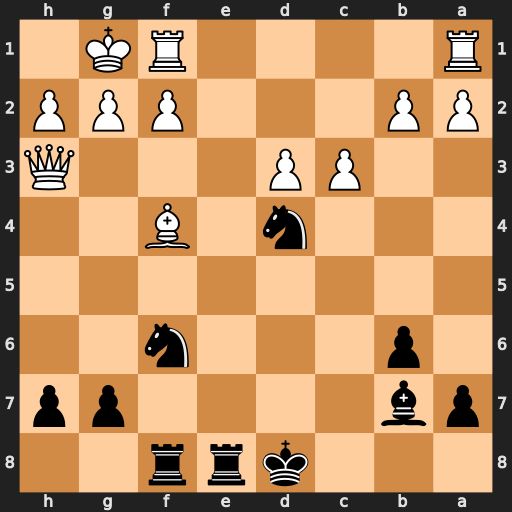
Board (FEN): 3krr2/pb4pp/1p3n2/8/3n1B2/2PP3Q/PP3PPP/R4RK1
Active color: b
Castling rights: -
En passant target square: -
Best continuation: Ne2+ Kh1 Nxf4